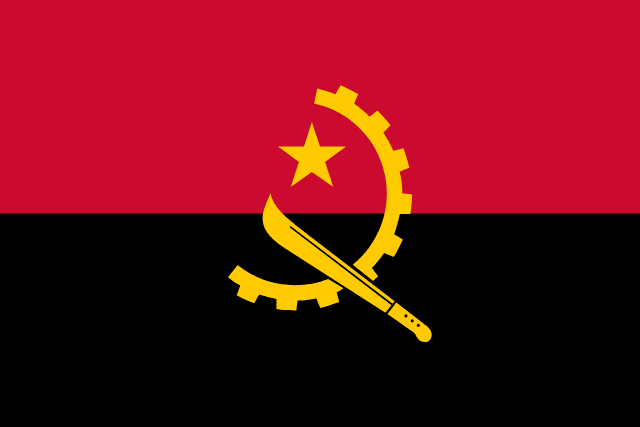
Country: Angola
Country code: ao